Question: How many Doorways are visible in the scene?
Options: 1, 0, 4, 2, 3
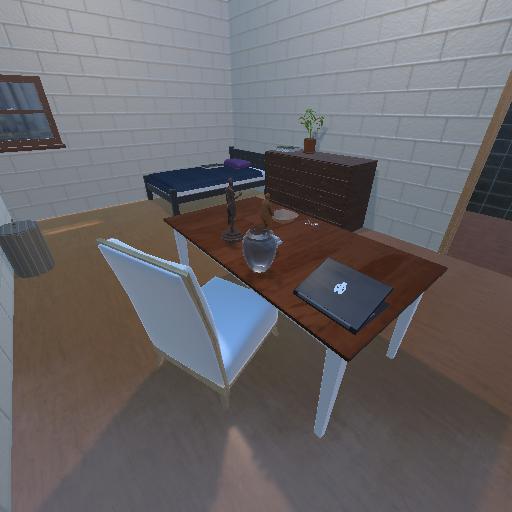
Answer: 1